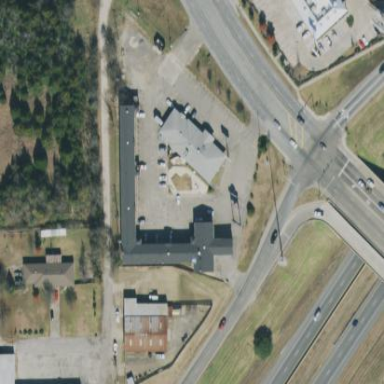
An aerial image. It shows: Motel building.